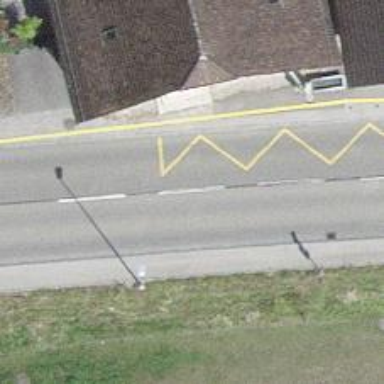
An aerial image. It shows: Public transport stop position.